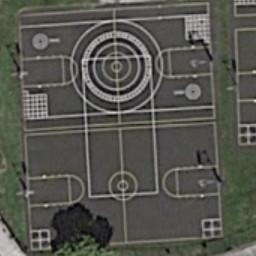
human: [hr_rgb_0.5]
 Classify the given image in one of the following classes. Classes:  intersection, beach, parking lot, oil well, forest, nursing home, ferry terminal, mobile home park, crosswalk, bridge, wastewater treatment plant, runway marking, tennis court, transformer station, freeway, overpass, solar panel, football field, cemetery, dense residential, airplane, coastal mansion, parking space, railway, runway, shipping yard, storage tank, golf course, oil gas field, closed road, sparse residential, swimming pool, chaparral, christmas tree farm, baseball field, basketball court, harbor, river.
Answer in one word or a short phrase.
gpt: basketball court